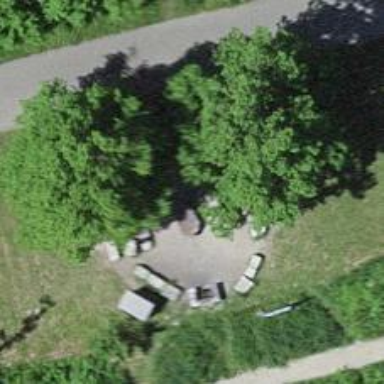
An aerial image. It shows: Picnic site popular for tourists.